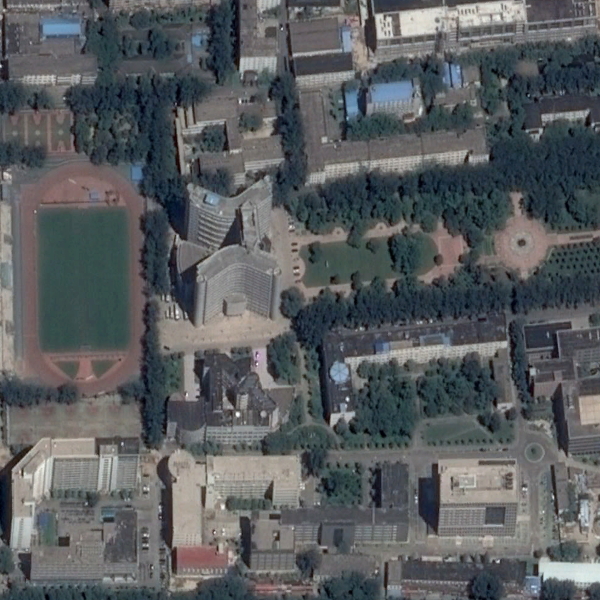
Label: School